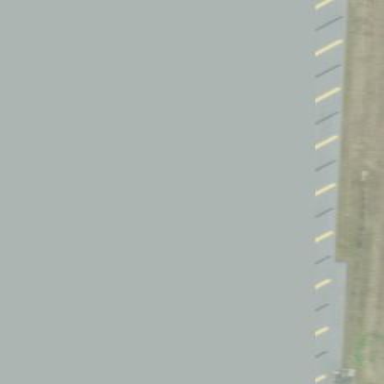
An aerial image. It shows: Paved apron at the airport.